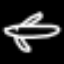
Label: airplane